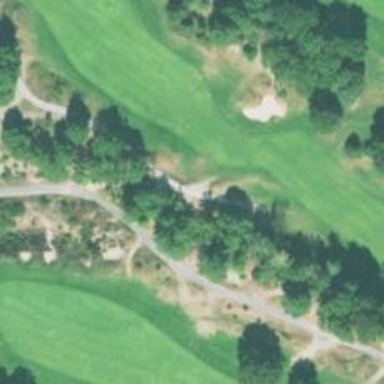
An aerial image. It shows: Path used for both walking and golf.